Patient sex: M
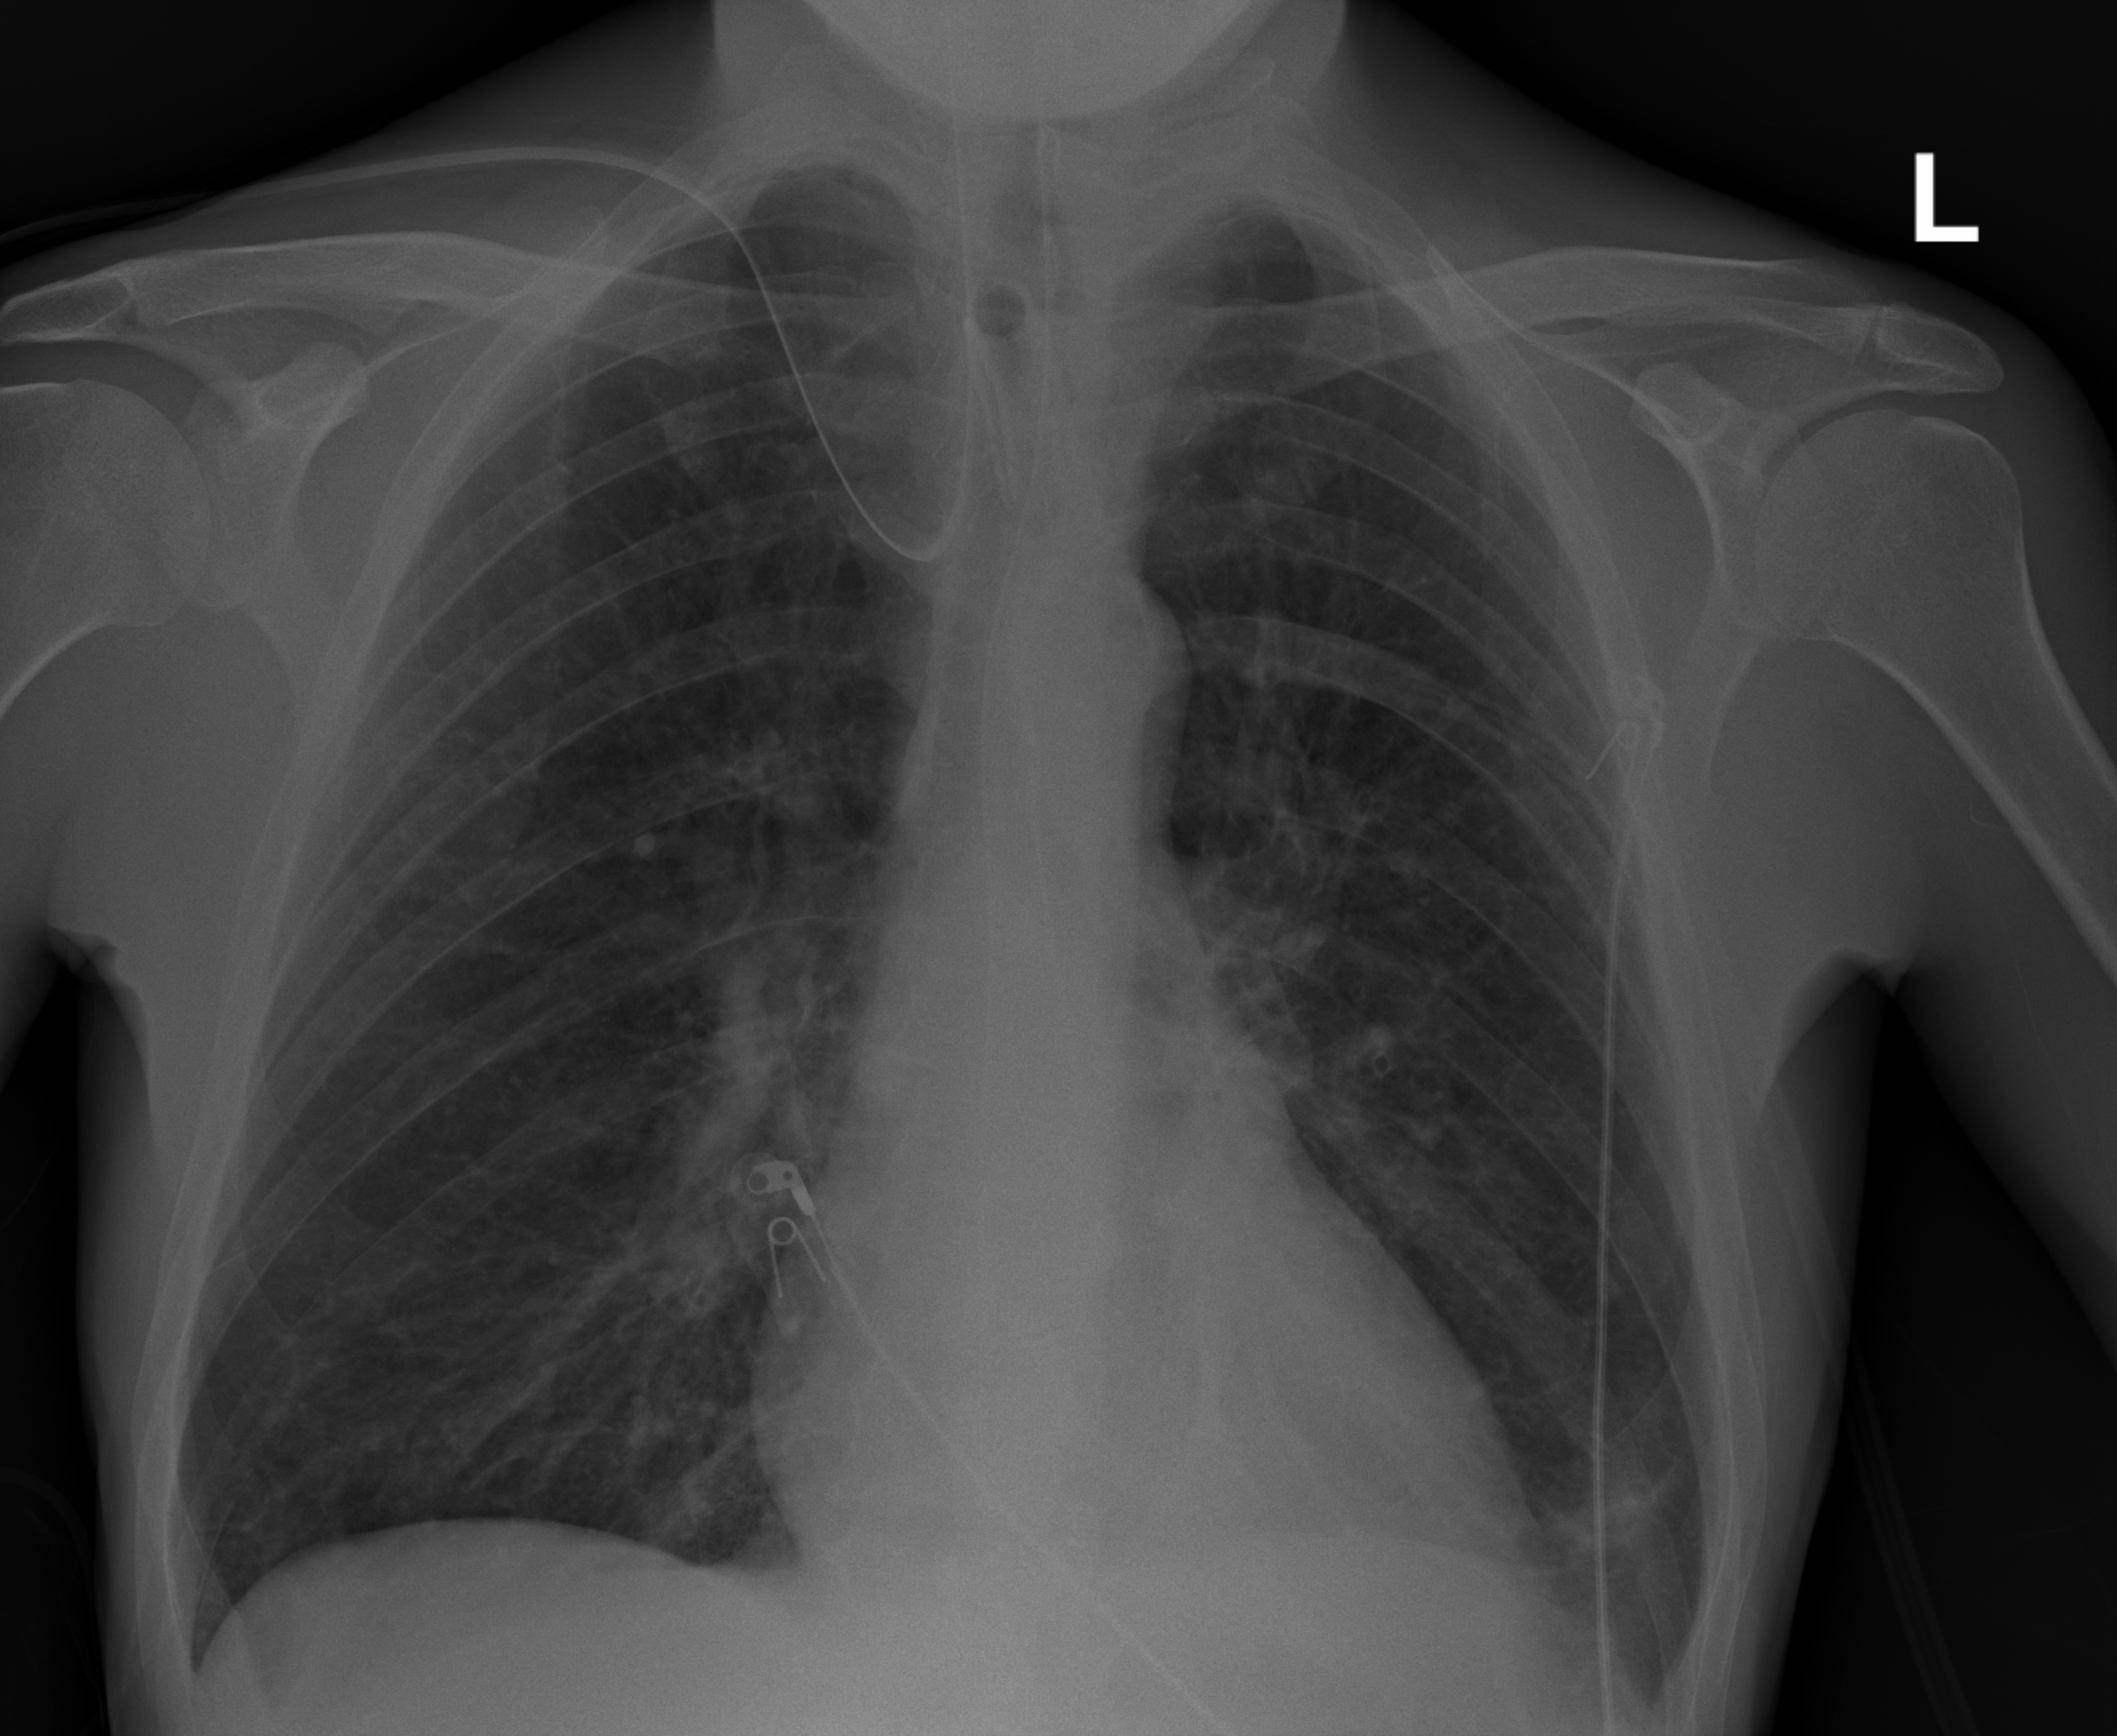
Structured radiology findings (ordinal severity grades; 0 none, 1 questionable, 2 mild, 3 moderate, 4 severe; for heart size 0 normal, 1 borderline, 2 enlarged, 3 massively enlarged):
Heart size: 0
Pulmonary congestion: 0
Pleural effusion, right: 0
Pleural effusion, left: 0
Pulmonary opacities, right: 2
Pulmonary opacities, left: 0
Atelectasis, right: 2
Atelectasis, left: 2